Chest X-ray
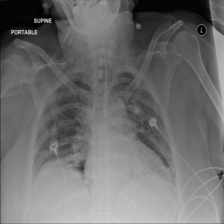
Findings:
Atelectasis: positive
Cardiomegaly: negative
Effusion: negative
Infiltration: positive
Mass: negative
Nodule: negative
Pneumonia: negative
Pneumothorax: negative
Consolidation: negative
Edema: negative
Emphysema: negative
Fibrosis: negative
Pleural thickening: negative
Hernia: negative